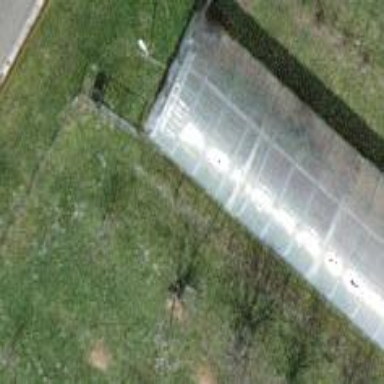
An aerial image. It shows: Greenhouse used for horticulture.